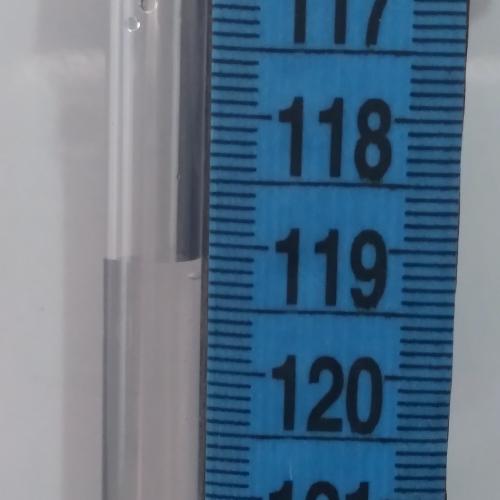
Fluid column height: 119.1 cm